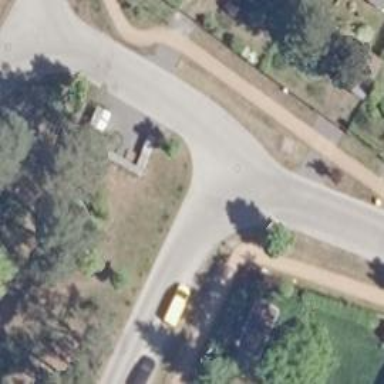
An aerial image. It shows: Residential road with sidewalk on the left side.